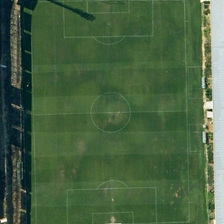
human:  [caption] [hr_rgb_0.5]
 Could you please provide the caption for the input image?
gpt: some green trees are around a football field .

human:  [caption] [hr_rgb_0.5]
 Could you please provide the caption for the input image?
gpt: some green trees are around a football field .

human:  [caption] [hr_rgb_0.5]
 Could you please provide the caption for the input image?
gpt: some green trees are around a football field .

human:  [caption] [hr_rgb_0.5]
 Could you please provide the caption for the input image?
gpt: some green trees are around a football field .

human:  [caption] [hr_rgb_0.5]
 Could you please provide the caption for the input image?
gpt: some green trees are around a football field .